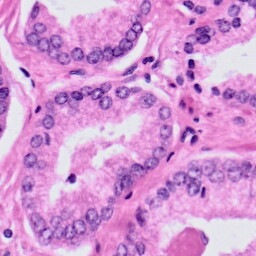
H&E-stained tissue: Prostate